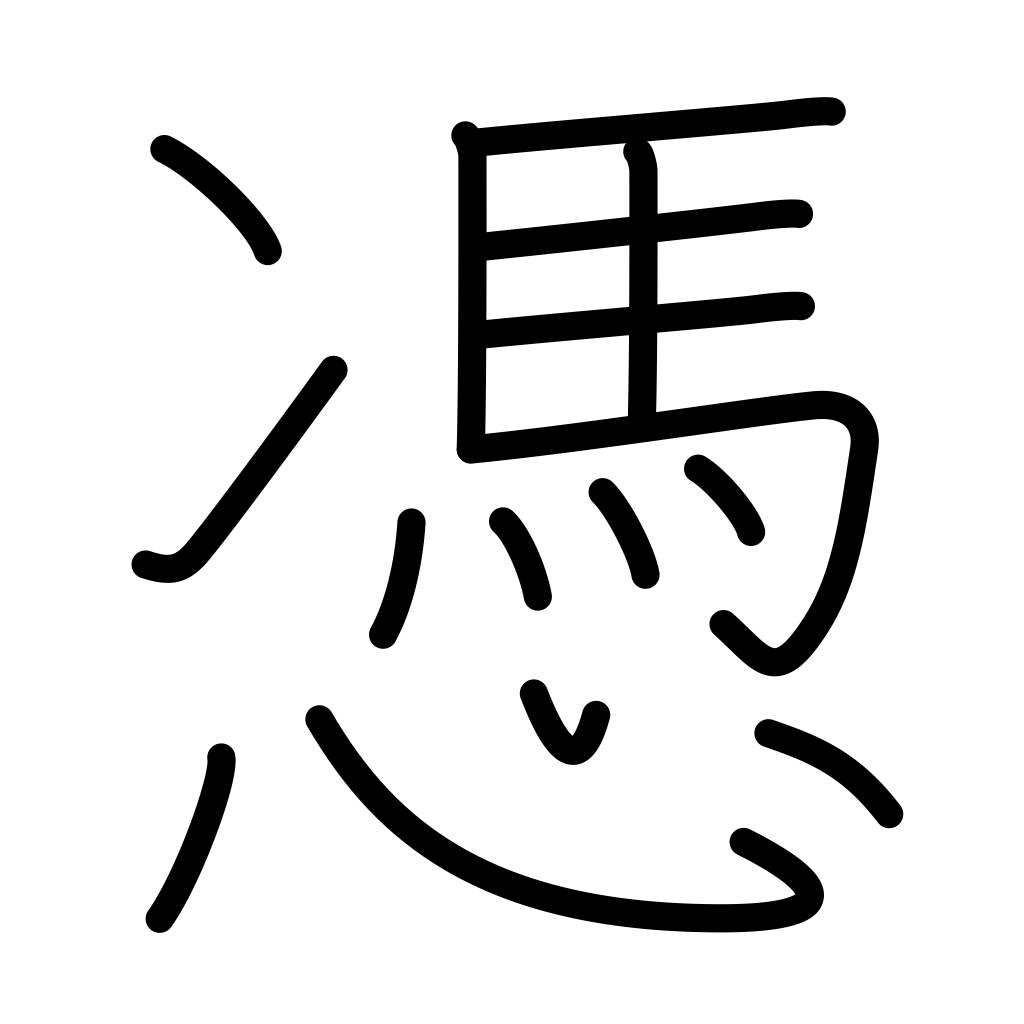
Meaning: depend, rely, evidence, proof, according to, possess, haunt